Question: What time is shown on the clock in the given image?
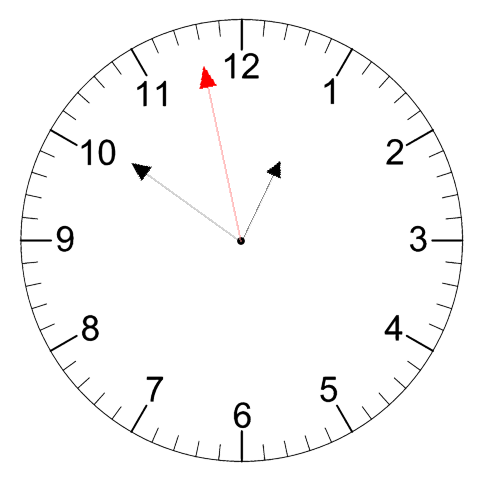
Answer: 12:50:58